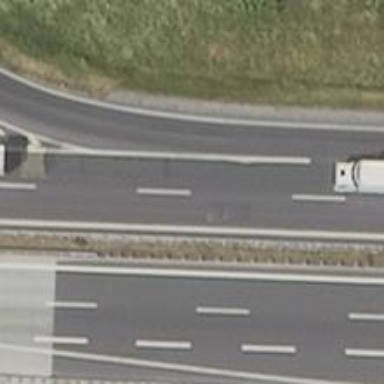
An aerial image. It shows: Motorway junction.